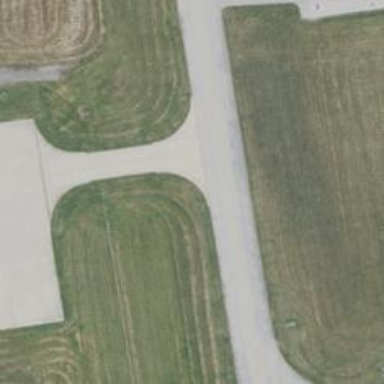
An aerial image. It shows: View of taxiway at the airport.